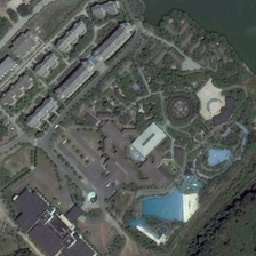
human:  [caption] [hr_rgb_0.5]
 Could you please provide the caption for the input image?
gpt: Near the sea is a vast leisure resort.

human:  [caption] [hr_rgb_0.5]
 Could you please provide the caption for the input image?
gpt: Near the Sea is a Vast resort for leisure.

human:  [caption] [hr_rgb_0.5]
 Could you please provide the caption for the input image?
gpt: The seaside is a vast leisure resort.

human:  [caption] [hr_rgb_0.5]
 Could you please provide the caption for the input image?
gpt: near the sea is a vast resort of leisure.

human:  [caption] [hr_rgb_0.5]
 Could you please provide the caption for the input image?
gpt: The seaside is an extensive resort.